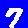
Digit: 7